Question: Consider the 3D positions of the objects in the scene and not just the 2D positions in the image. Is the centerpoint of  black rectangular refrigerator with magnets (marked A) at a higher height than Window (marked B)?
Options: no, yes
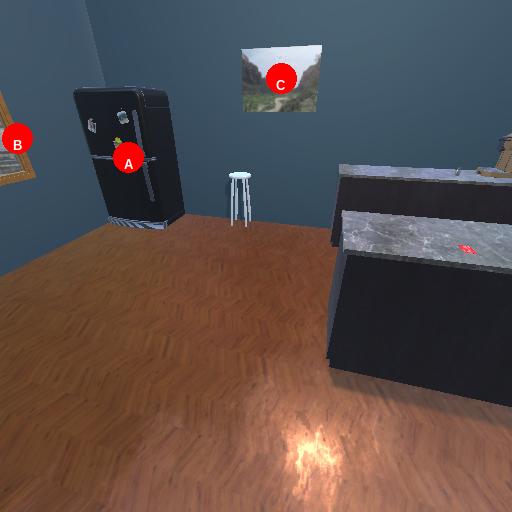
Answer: no